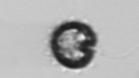
Label: Dinophyceae